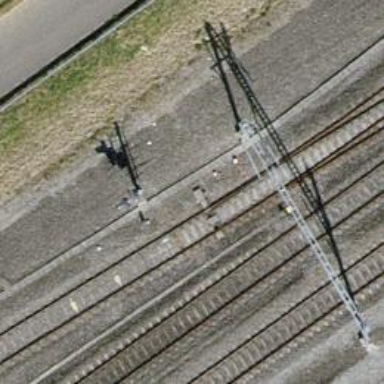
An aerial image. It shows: Railway switch.